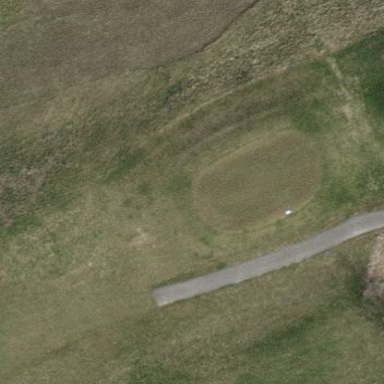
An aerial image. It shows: Golf tee on grassy land.